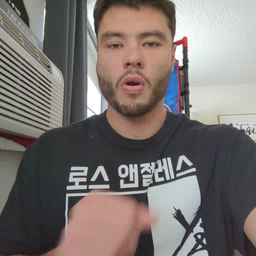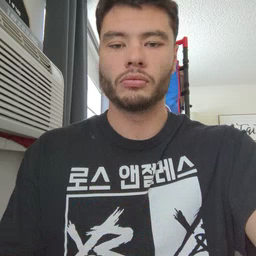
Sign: mad